Question: I want to extract information from three tables which are linked by certain ids to each other. Can you please suggest me how can i do that. I tried but three tables is bit too complex. Here is what i am trying to do:

So basically from above three tables i want to match USER against respective PID showing the count of only specific SPEC type, e.g ROUND as shown in the example. (It can also happen that same PID is assinged to two different users like PID=1 for user AAA & BBB).
Can you please tell me how to go about it?
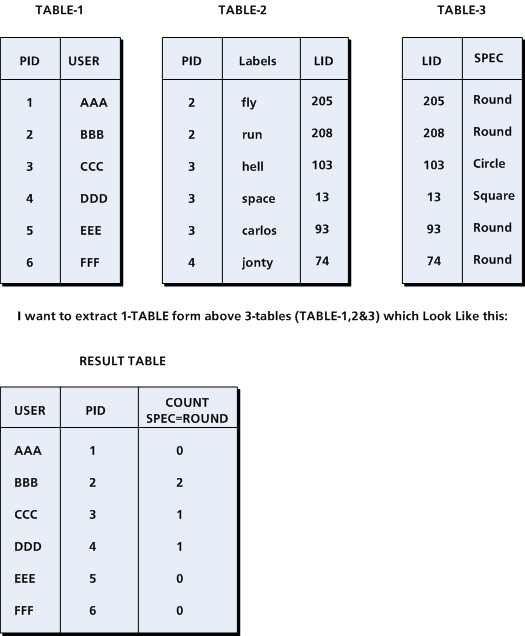
Answer: '''
SELECT
t1.USER,
t1.PID,
COUNT(T3.SPEC) AS CountRound
FROM Table1 t1
LEFT JOIN Table2 t2 ON t1.PID = t2.PID
LEFT JOIN Table3 t3 ON t2.LID = t3.LID AND t3.SPEC = 'ROUND'
GROUP BY
t1.USER,
t1.PID
'''